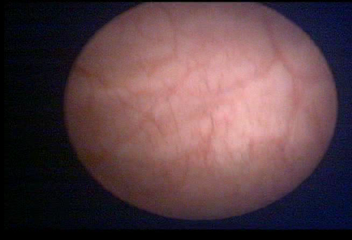
Modality: WLC
Class: Normal mucosa
Bladder cancer association: No